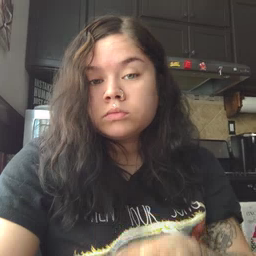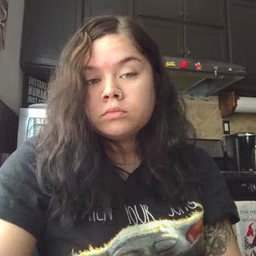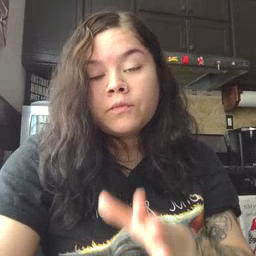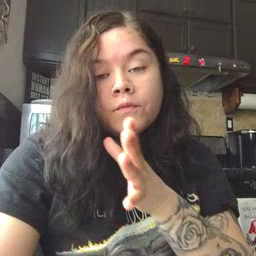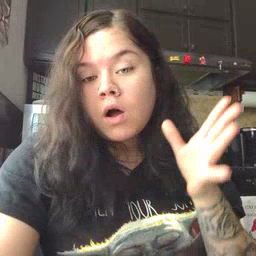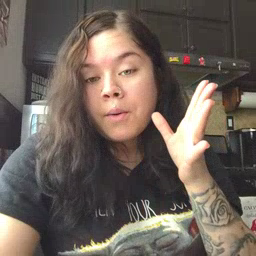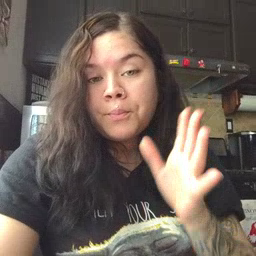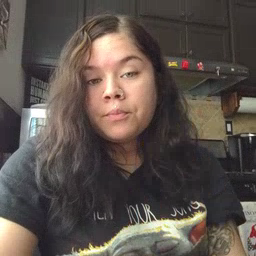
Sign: farm